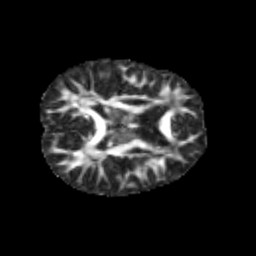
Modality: FA
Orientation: axial
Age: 9
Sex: male
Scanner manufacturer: siemens
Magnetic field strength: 3 T
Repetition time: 3.8 s
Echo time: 0.07 s